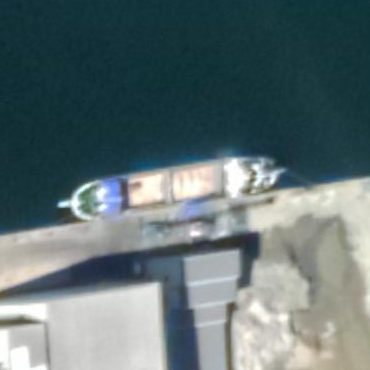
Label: Cargo_ship